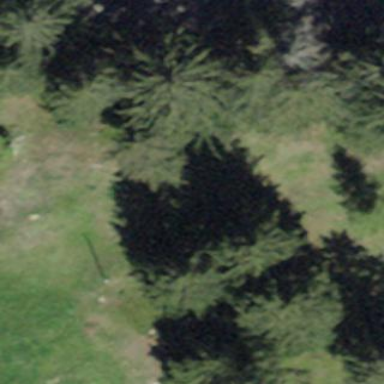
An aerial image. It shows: Forest dominated by needle-leaved trees.